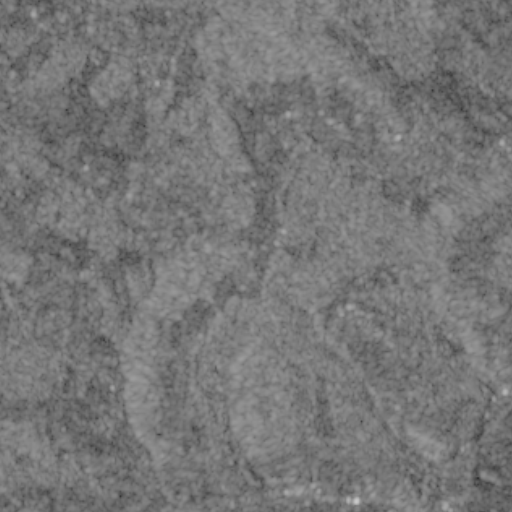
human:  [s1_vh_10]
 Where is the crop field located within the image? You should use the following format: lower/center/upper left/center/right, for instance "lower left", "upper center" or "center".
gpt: The crop field is located in the center right of the image.
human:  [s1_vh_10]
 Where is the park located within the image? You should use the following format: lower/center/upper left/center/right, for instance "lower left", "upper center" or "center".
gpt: The park is located in the lower center of the image.
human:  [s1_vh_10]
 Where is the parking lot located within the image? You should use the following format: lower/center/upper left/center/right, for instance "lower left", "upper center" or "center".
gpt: The parking lot is located in the upper left of the image.
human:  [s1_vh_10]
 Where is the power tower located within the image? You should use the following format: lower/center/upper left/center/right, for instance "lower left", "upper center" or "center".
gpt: The power tower is located in the lower left of the image.
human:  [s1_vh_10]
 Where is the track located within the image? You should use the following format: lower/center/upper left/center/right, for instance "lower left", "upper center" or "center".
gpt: There is no track in the image.

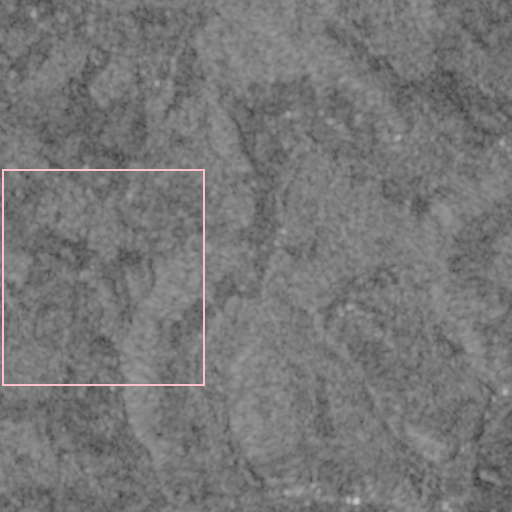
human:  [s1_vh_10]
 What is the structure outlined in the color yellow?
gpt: There is no yellow outline.
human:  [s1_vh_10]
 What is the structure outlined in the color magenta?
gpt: There is no structure outlined in magenta.